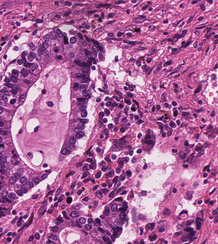
Tumor epithelial tissue: yes
Tumor-associated stroma tissue: yes
Normal tissue: no